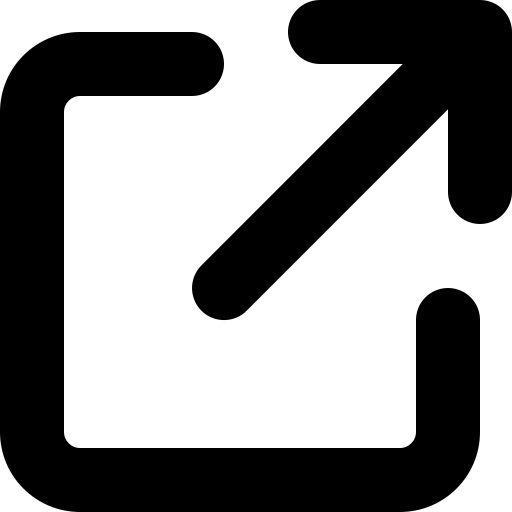
Tags: icon, FontAwesome, fa-icon, solid, arrow, up, right, from, square